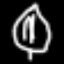
Label: leaf